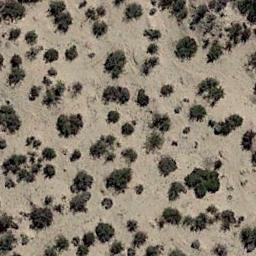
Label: chaparral